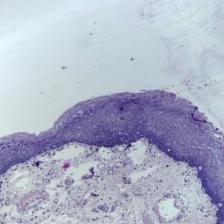
Diagnosis: Normal